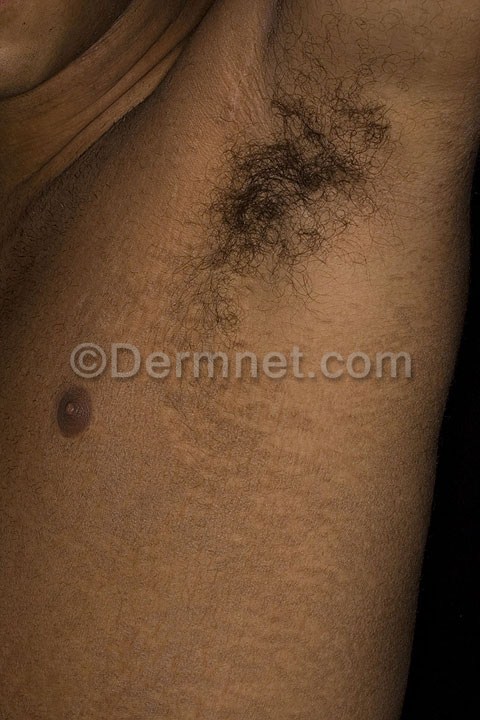
Disease: Tinea Ringworm Candidiasis and other Fungal Infections